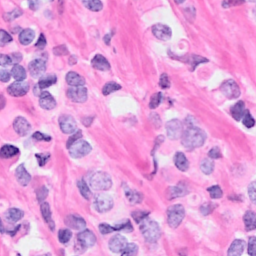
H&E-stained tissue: Breast